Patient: sex F, age 38
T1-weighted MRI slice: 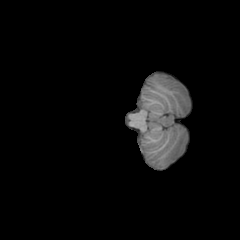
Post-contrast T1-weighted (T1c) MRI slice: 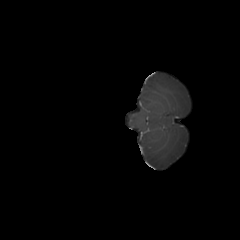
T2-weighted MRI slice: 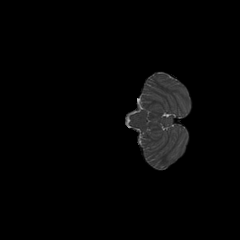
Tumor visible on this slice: no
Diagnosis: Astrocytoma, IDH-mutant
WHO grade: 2